Aerial crown-view tile of a tropical tree (Barro Colorado Island, Panama), acquired 20250217:
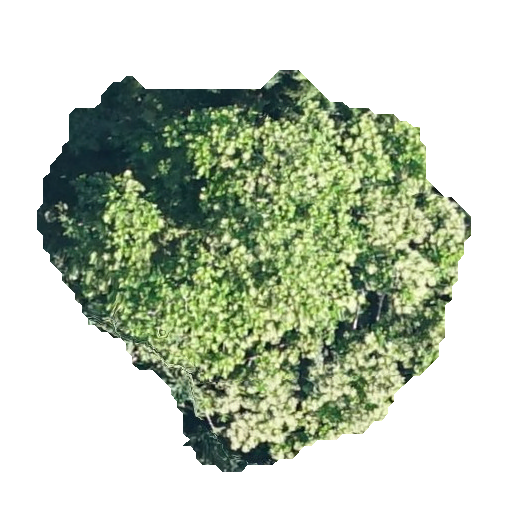
Species: Anacardium excelsum
GBIF accepted scientific name: Anacardium excelsum
Crown area: 175.332 m²